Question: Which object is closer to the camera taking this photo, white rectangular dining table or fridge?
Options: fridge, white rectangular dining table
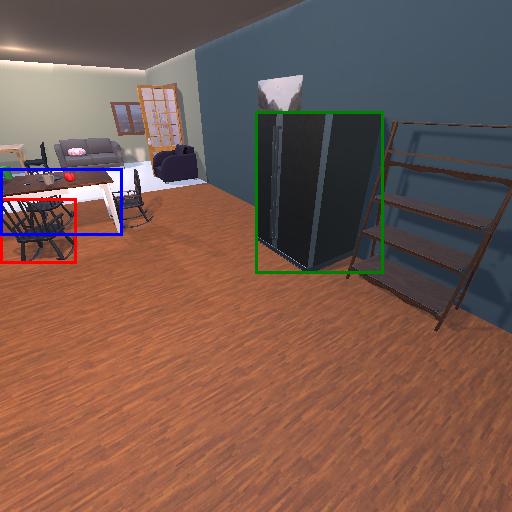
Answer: fridge